Interaction volume radius: 5 \u00c5
Interaction volume height: 15 \u00c5
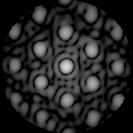
Disorder parameter: 0.2977